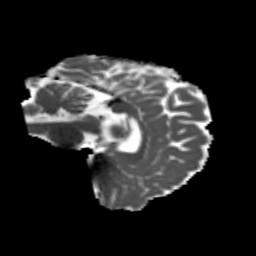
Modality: MD
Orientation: sagittal
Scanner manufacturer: siemens
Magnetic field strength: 3 T
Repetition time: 4.16 s
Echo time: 0.0806 s